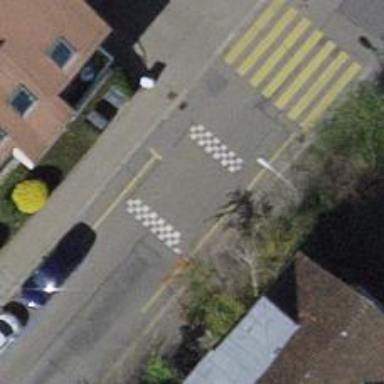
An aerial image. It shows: Table-style traffic calming feature.